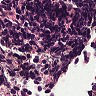
Metastatic tissue present: no